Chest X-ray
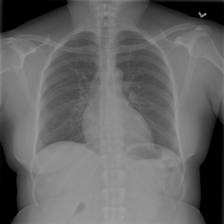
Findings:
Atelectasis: negative
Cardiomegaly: negative
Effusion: negative
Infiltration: positive
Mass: negative
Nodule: negative
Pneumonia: negative
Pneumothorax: negative
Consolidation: negative
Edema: negative
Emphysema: negative
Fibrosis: negative
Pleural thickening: negative
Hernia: negative